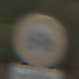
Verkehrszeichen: VerbotRadverkehr
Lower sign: ZeitangabenMitBeschraenkungAufWochentage7
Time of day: Midday
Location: Outdoor (Nature)
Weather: PartlyCloudy
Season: NotSpecified
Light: Natural